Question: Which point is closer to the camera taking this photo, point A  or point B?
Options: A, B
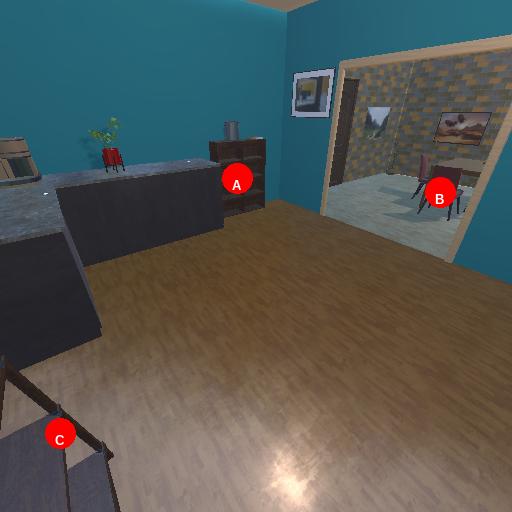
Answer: A